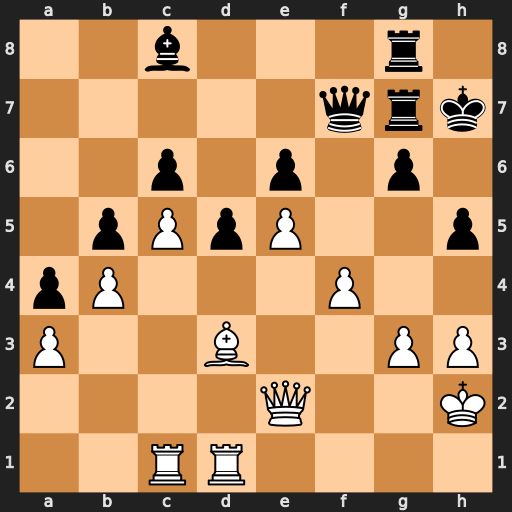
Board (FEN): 2b3r1/5qrk/2p1p1p1/1pPpP2p/pP3P2/P2B2PP/4Q2K/2RR4
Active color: w
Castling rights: -
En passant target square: -
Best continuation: Qxh5#